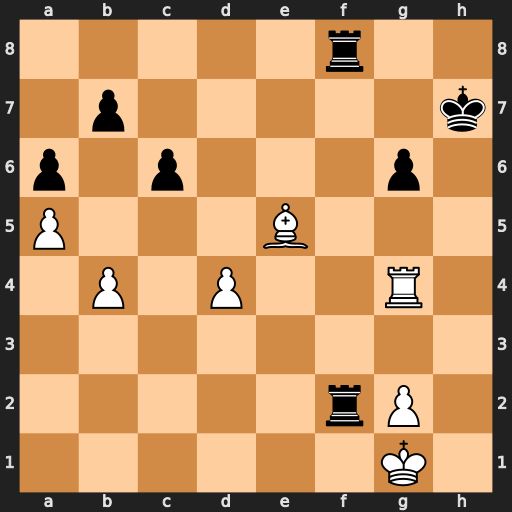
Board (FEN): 5r2/1p5k/p1p3p1/P3B3/1P1P2R1/8/5rP1/6K1
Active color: w
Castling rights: -
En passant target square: -
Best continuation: Rh4+ Kg8 Rh8+